Aerial crown-view tile of a tropical tree (Barro Colorado Island, Panama), acquired 20241216:
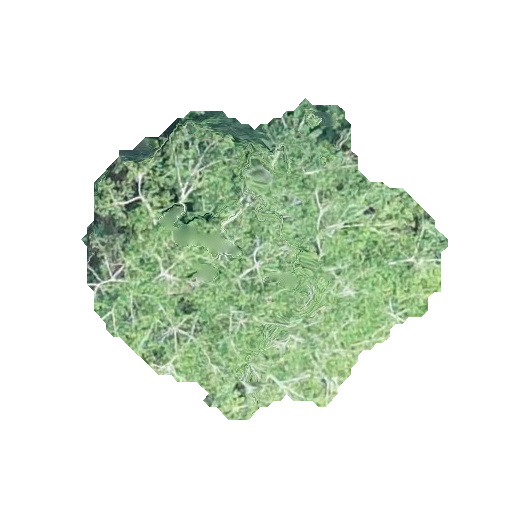
Species: Ocotea oblonga
GBIF accepted scientific name: Ocotea oblonga
Crown area: 113.887 m²